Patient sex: M
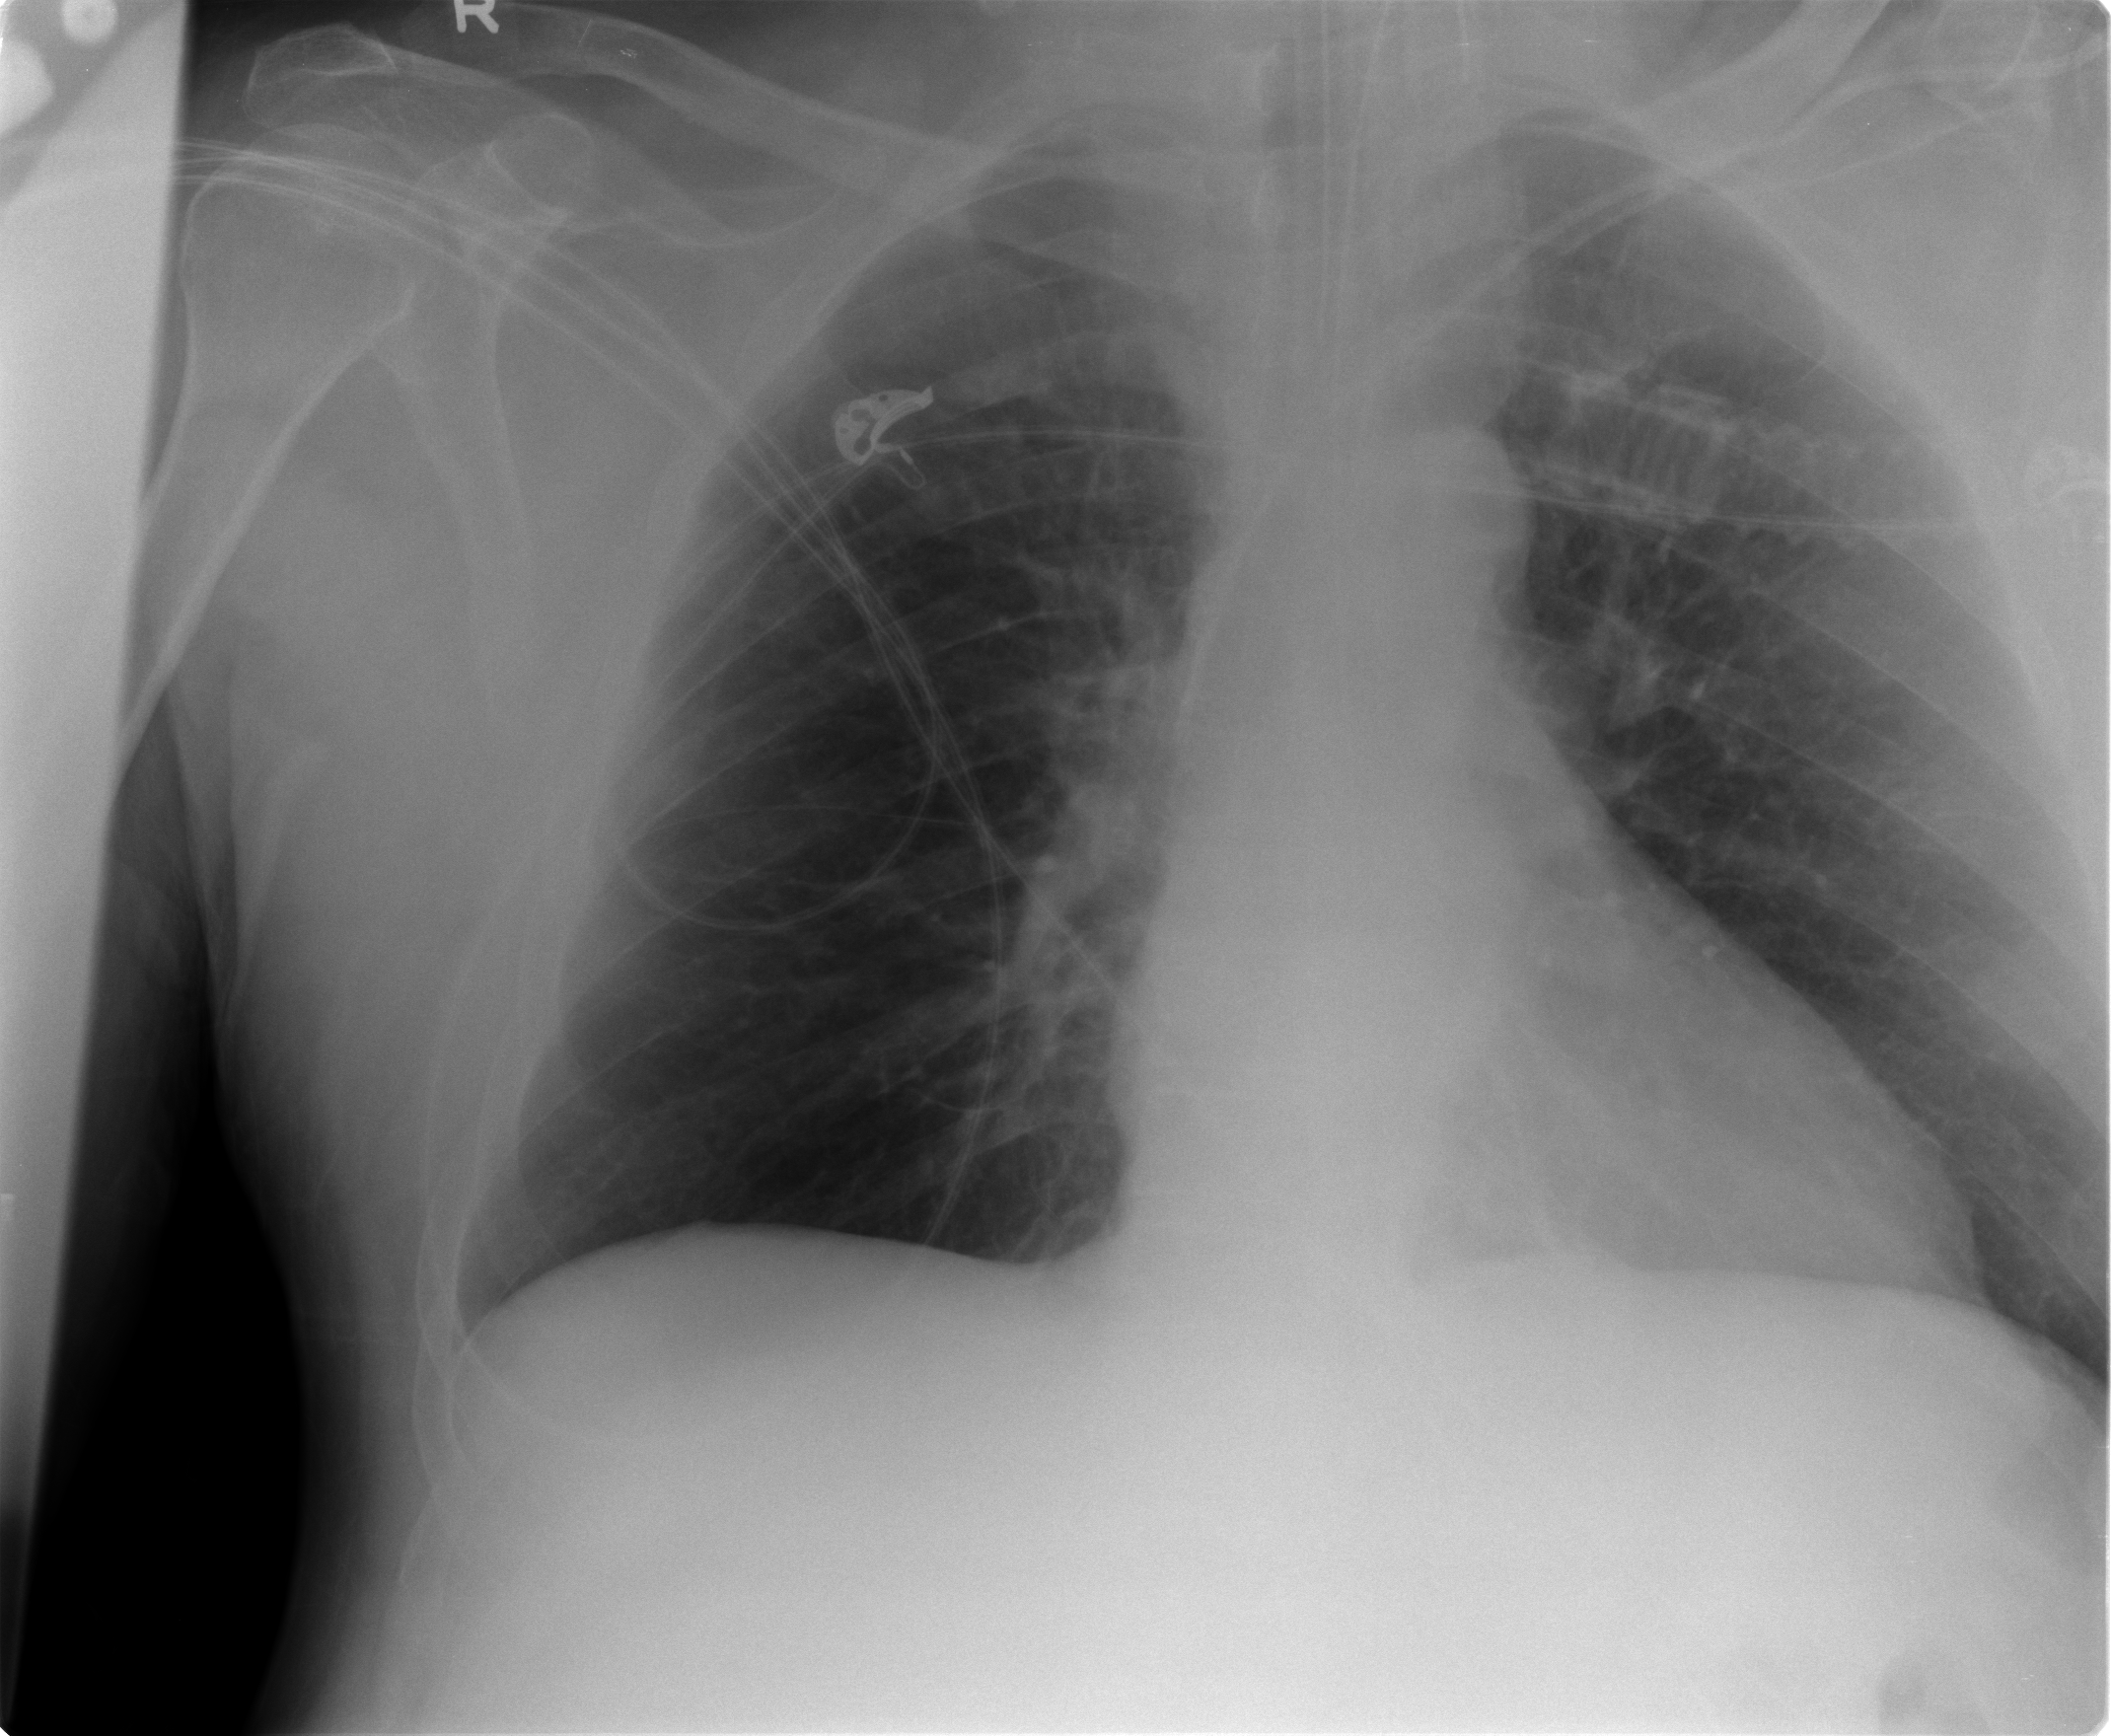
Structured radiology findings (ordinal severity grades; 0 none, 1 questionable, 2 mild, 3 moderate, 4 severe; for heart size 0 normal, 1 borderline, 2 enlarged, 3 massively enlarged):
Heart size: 0
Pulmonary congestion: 0
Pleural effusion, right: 0
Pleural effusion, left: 0
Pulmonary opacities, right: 0
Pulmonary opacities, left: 0
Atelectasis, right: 0
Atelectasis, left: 1